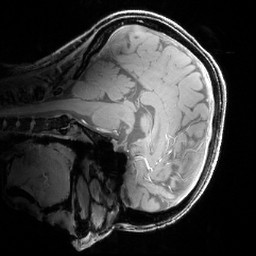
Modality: T1w
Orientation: sagittal
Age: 29
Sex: female
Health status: healthy
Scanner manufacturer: siemens
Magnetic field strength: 7 T
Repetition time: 4.3 s
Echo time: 0.00227 s